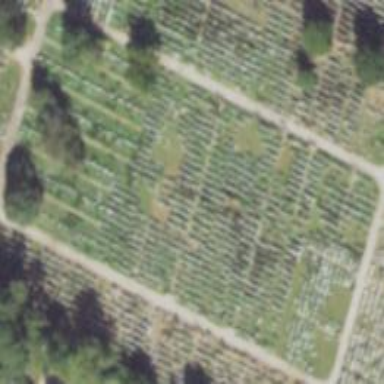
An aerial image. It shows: Sector in the cemetery.